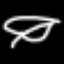
Label: leaf